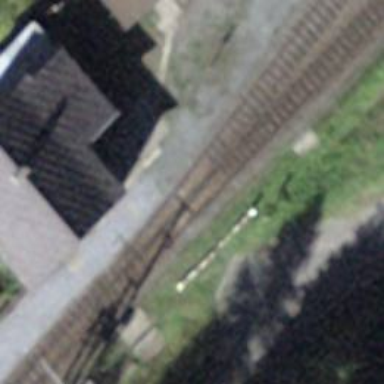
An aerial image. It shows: Uncontrolled railway crossing.